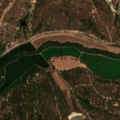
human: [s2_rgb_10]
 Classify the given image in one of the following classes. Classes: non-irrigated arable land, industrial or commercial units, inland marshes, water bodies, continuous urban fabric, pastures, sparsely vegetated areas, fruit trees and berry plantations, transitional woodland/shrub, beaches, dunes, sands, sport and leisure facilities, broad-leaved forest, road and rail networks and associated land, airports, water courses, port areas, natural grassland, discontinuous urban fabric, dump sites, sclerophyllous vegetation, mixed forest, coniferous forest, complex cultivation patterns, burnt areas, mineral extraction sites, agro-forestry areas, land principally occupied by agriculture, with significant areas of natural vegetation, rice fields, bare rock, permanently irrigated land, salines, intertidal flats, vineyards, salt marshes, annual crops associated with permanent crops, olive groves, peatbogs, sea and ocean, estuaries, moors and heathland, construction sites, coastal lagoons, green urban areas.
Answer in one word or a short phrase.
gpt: rice fields, agro-forestry areas, broad-leaved forest, mixed forest